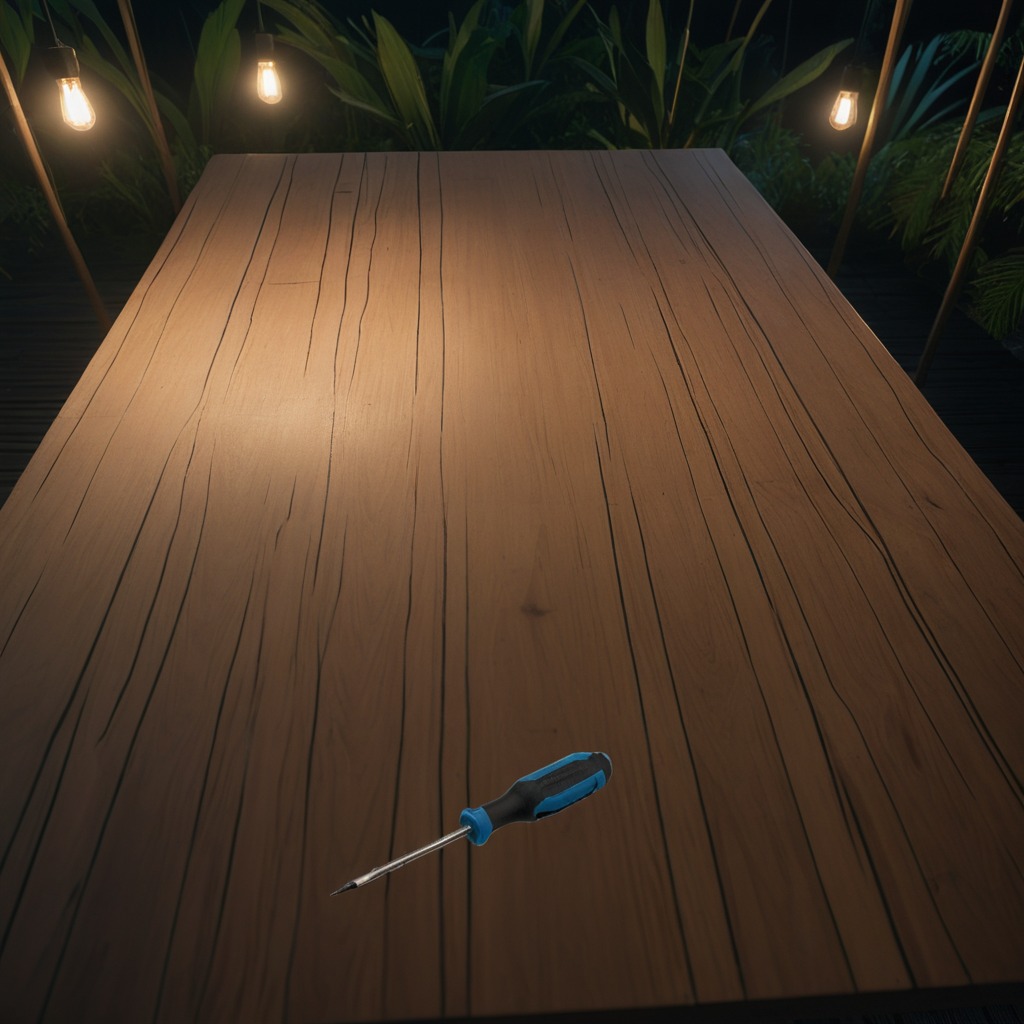
A screwdriver lies on a wooden table inside a jungle field workshop tent at night.